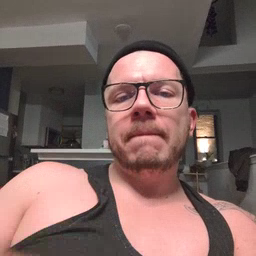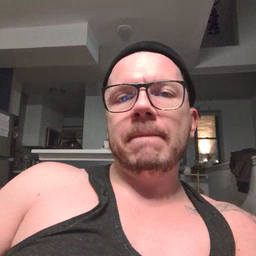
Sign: sad